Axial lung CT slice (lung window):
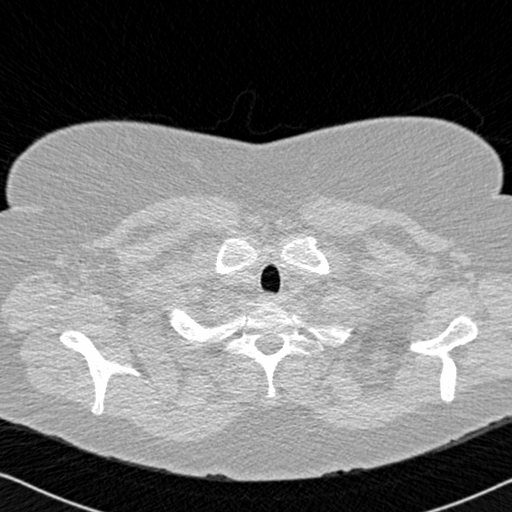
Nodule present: no